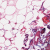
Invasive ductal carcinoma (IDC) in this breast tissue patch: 0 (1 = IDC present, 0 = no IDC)